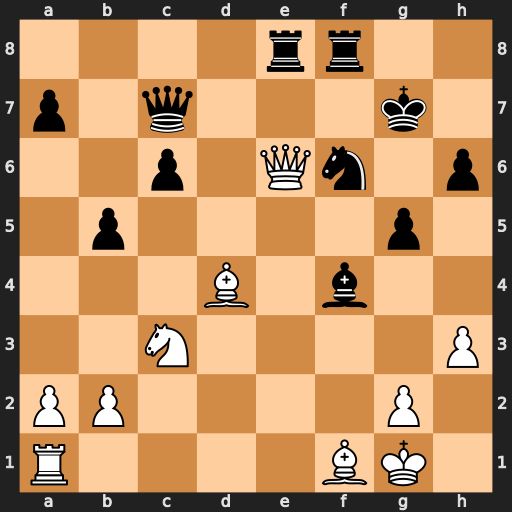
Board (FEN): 4rr2/p1q3k1/2p1Qn1p/1p4p1/3B1b2/2N4P/PP4P1/R4BK1
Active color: w
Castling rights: -
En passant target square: -
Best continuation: Bxf6+ Rxf6 Qxe8